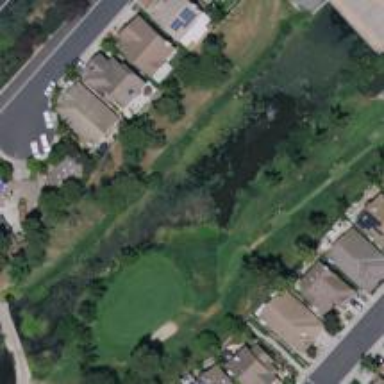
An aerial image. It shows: Picturesque scene of golf course with lateral water hazard.